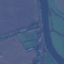
Land use / land cover: River